Question: I am using <URL> for my iOS app and was wondering if anyone has used this same library and able to have the same Navigation Bar for every 'View Controller' that is called from the menu.
I put a 'BarButtonItem' that toggles the sliding menu on my 'Root View Controller'. My problem is that only my 'Root View Controller' shows this Toggle Button. But I would like to have that same 'Navigation Bar' with the 'Toggle' button on every 'View Controller' that is accessible when clicking an option on the sliding menu.
Has anyone had an experience achieving this? Thanks!
This is what happens when I added a 'NavigationBar' and 'BarButtonItem' to the other 'ViewControllers' that aren't the 'RootViewController'. The new Navigation Bar ends up under the existing Navigation Bar from the Navigation Controller.
The screen on the left is the 'Root View Controller' and the one on the right is the 'View Controller' when I select the second item on the menu.
'''
override func viewDidLoad() {
super.viewDidLoad()
let menuItem = UIBarButtonItem(image: UIImage(named: "icon_menu"), style: .Plain, target: self, action: "menuBarButtonItemClicked")
menuItem.tintColor = UIColor.whiteColor()
self.navigationItem.leftBarButtonItem = menuItem
}
func menuBarButtonItemClicked() {
toggleSideMenuView()
}
'''

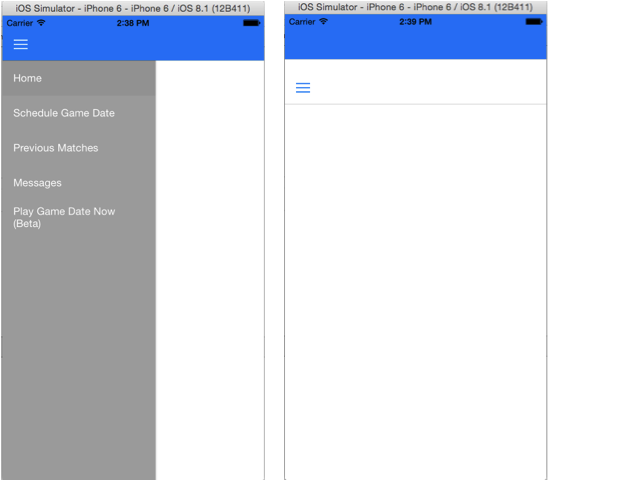
Answer: You need to put a UIBarButtonItem on the navigation bar in every view controller, not in the root view controller.